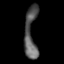
Tissue: lung
Cell type: Epithelial cells
Senescence score: 0.1761
Nuclear area (px): 595
Mean DAPI intensity: 88.37